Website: crate-barrel
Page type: payment
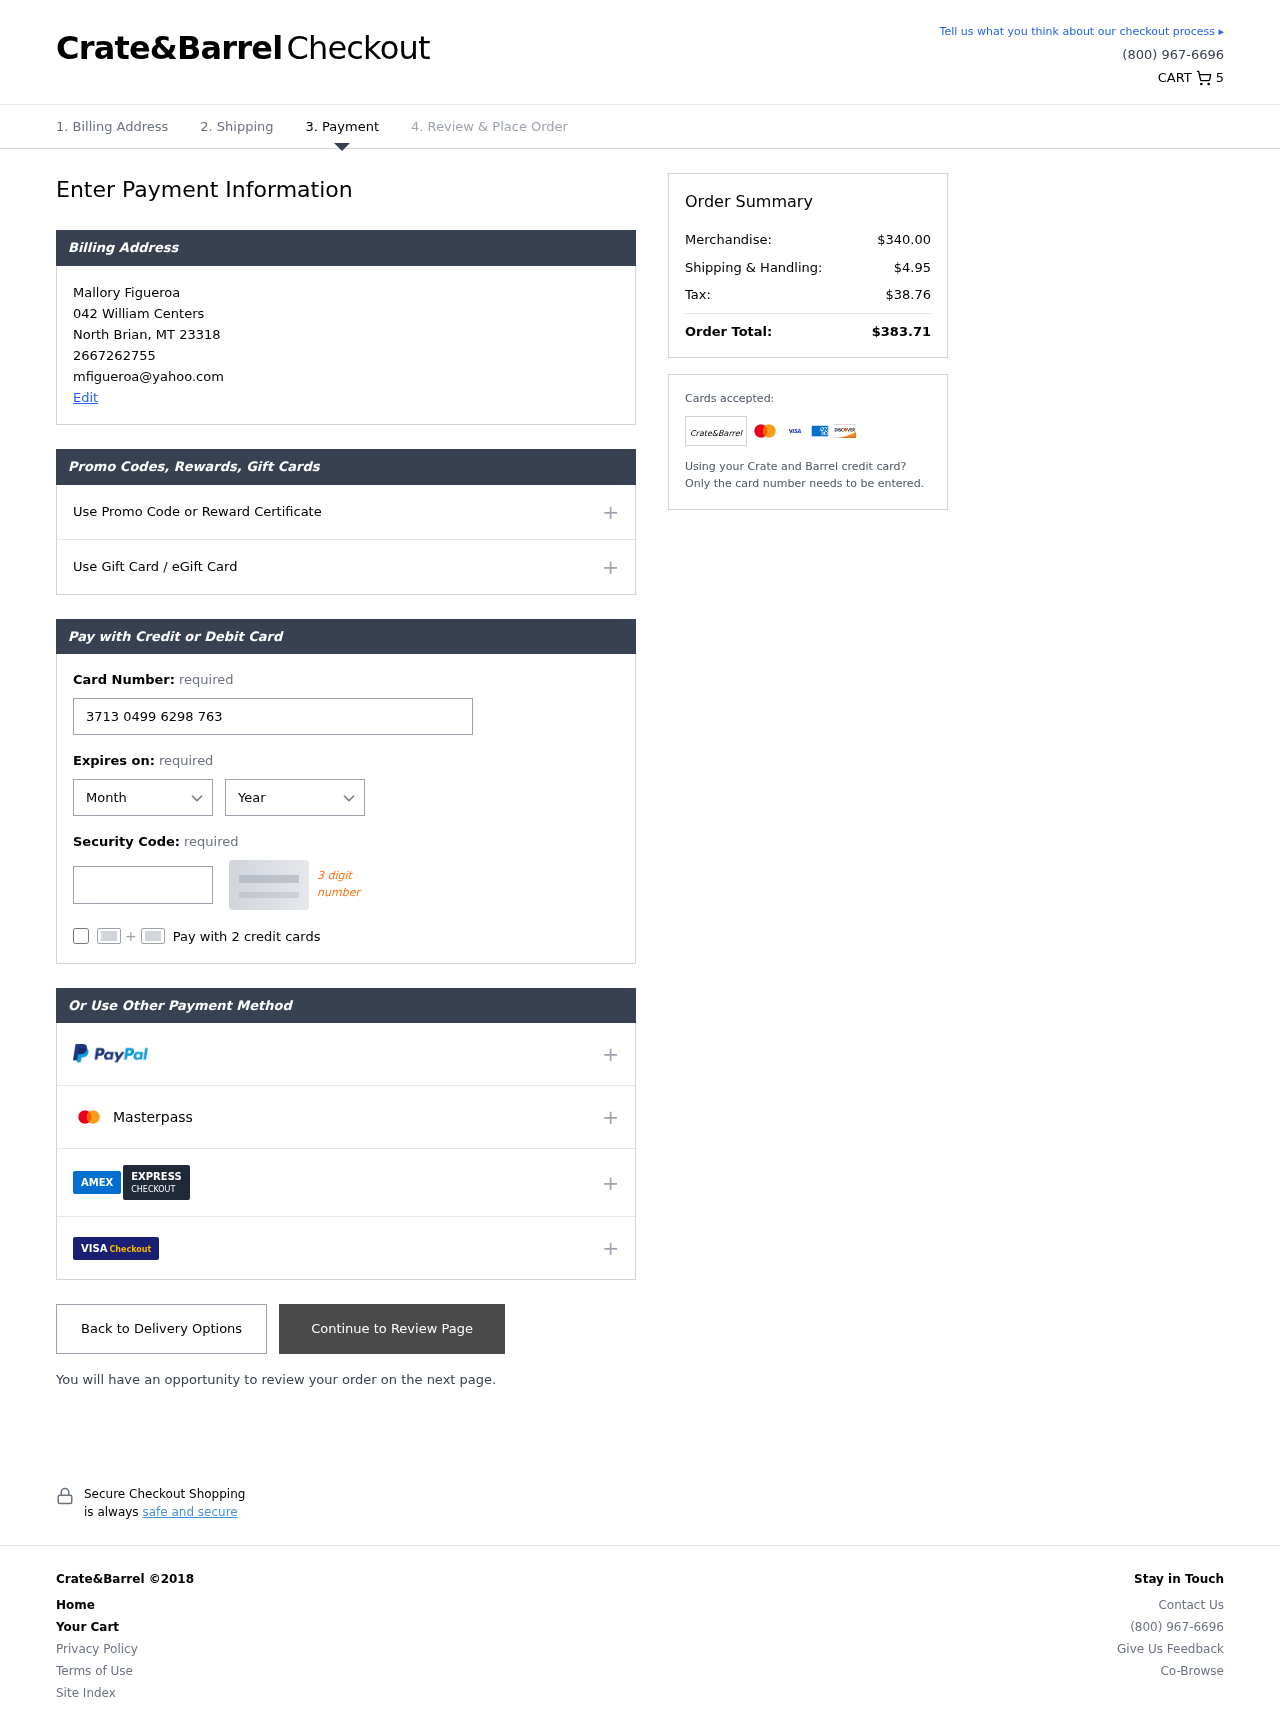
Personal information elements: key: PII_CARD_CVV
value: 0746
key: PII_CARD_EXPIRY_MONTH
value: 09
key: PII_CARD_EXPIRY_YEAR
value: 29
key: PII_CARD_NUMBER
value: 3713 0499 6298 763
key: PII_CITY
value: North Brian
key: PII_EMAIL
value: mfigueroa@yahoo.com
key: PII_FULLNAME
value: Mallory Figueroa
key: PII_PHONE
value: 2667262755
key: PII_POSTCODE
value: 23318
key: PII_STATE_ABBR
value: MT
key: PII_STREET
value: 042 William Centers
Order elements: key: ORDER_NUM_ITEMS
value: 5
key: ORDER_SUBTOTAL
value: $340.00
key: ORDER_SHIPPING_COST
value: $4.95
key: ORDER_TAX
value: $38.76
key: ORDER_TOTAL
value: $383.71